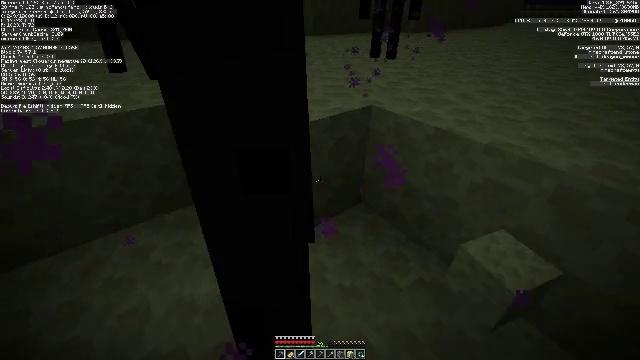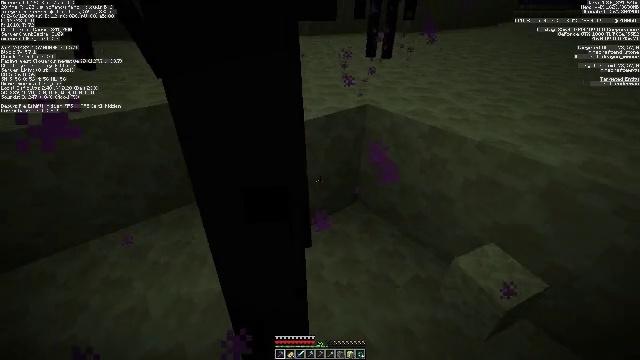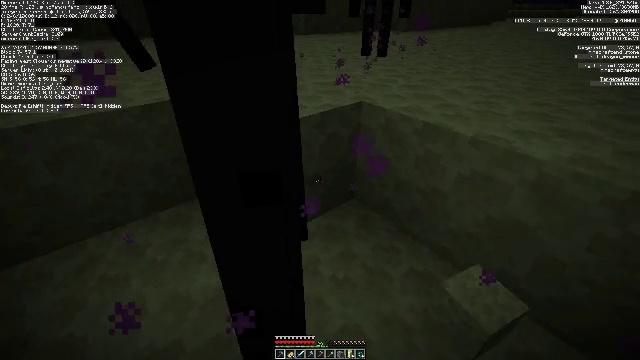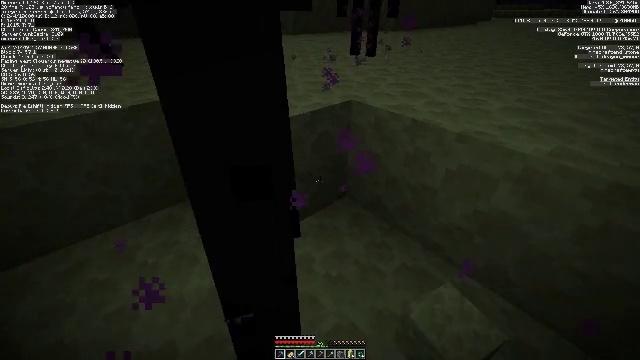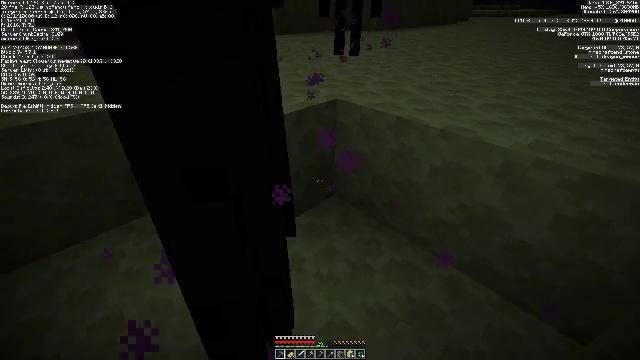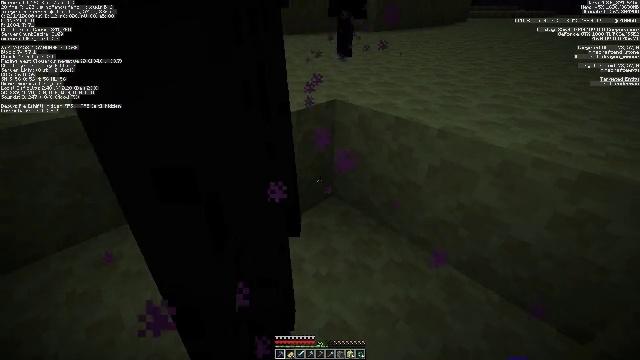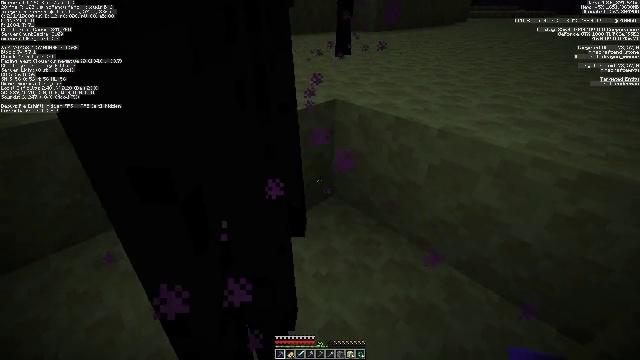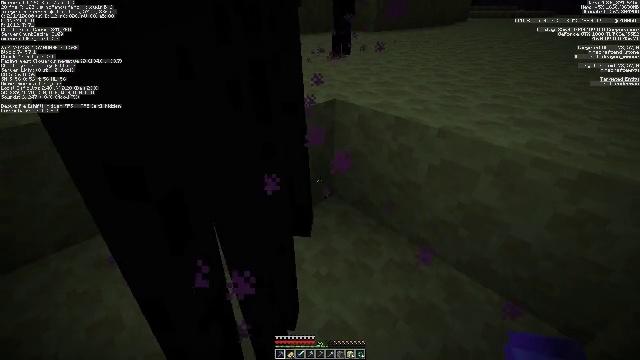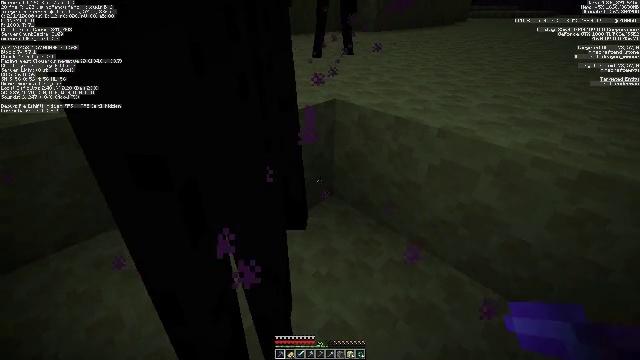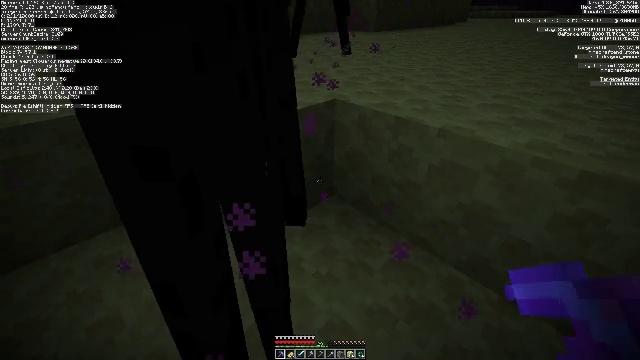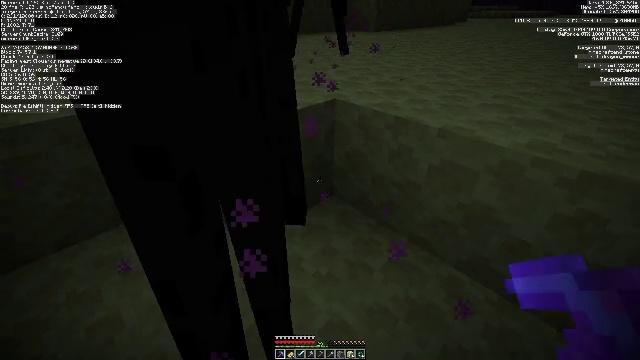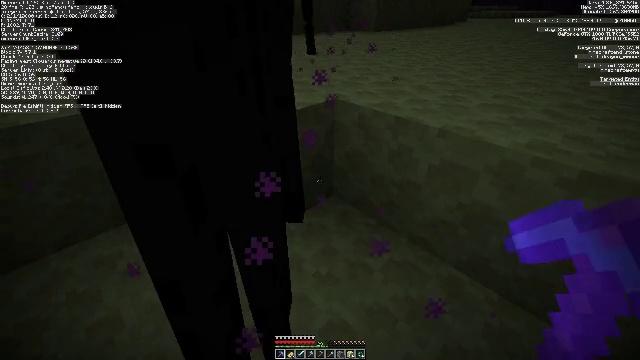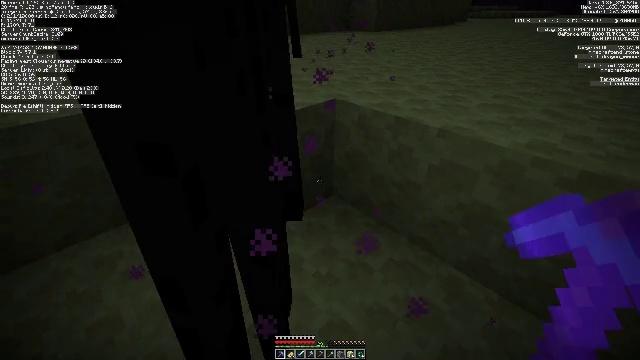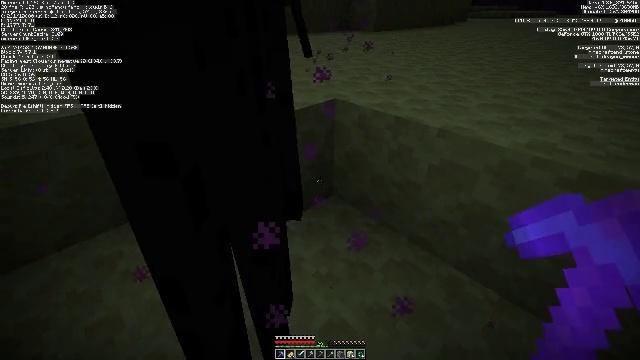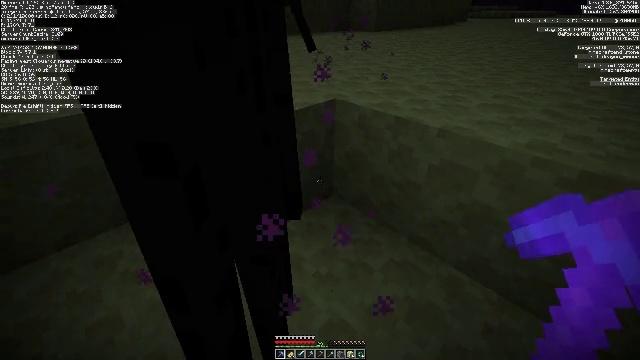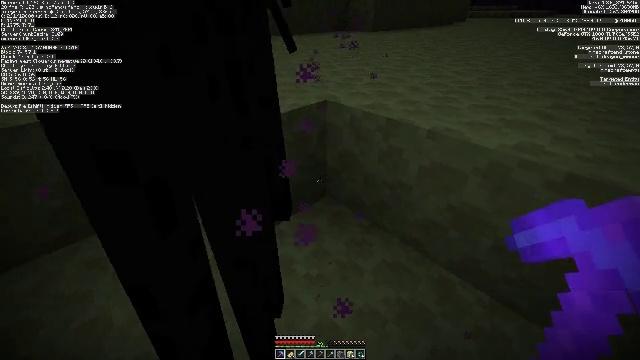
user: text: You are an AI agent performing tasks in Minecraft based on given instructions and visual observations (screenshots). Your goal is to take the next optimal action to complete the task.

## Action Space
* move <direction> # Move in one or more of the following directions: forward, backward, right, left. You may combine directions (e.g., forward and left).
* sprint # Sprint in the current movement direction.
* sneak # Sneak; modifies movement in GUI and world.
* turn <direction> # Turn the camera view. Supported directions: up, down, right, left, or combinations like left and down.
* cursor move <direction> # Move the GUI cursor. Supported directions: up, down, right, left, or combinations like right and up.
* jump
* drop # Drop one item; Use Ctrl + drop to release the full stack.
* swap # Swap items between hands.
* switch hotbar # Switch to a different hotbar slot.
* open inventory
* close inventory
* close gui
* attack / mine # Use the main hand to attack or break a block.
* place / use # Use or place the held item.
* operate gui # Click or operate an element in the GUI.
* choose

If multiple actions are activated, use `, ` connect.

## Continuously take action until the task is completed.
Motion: motion action
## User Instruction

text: Break some end stone blocks.
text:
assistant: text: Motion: attack / mine
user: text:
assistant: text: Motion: attack / mine
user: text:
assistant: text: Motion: turn right, attack / mine
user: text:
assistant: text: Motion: turn right, attack / mine
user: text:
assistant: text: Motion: attack / mine
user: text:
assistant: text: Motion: attack / mine
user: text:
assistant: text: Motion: attack / mine
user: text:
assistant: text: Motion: attack / mine
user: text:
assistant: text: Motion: attack / mine
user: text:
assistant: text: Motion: attack / mine
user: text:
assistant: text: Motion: attack / mine
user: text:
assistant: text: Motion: attack / mine
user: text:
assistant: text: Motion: attack / mine
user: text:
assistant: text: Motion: attack / mine
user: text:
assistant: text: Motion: move right, attack / mine
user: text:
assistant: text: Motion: move right, attack / mine
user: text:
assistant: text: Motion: move right, attack / mine
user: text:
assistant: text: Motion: attack / mine
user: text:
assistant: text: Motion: attack / mine
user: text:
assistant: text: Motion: attack / mine
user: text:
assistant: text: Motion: attack / mine
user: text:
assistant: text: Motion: attack / mine
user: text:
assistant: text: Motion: attack / mine
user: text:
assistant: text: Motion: attack / mine
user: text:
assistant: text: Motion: attack / mine
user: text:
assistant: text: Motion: attack / mine
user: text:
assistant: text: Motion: attack / mine
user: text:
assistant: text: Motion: turn left and up, attack / mine
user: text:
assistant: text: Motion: turn left and up, attack / mine
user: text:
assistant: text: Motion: turn left, attack / mine